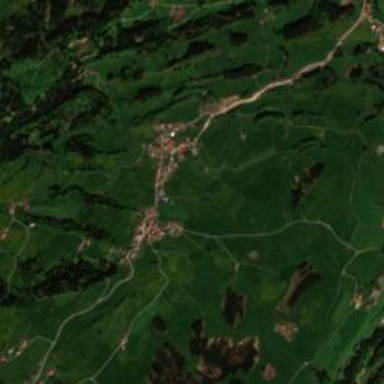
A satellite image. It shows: Village area.